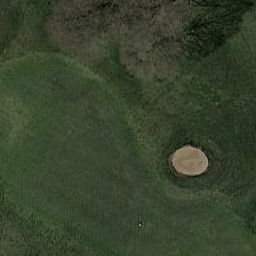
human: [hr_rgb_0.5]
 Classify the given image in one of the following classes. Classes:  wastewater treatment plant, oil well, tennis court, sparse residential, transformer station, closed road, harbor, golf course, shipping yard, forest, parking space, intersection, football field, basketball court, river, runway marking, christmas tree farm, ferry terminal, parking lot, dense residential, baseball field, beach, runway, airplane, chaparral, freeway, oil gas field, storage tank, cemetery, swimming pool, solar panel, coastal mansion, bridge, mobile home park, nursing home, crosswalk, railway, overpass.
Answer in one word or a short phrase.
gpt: golf course